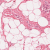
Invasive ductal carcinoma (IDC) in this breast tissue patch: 0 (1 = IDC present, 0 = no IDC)